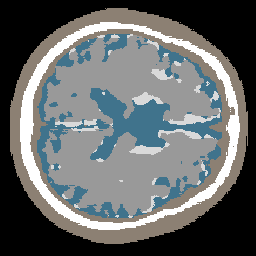
Label: no_lesion